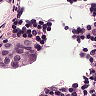
Metastatic tissue present: yes